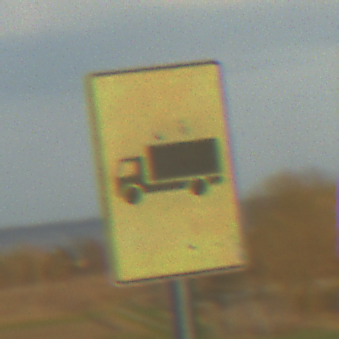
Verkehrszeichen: KFZZulaessigeGesamtmasse3Komma5TOhnePfeilsymbol
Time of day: SunriseSunset
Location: Outdoor (Nature)
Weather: PartlyCloudy
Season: NotSpecified
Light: Natural